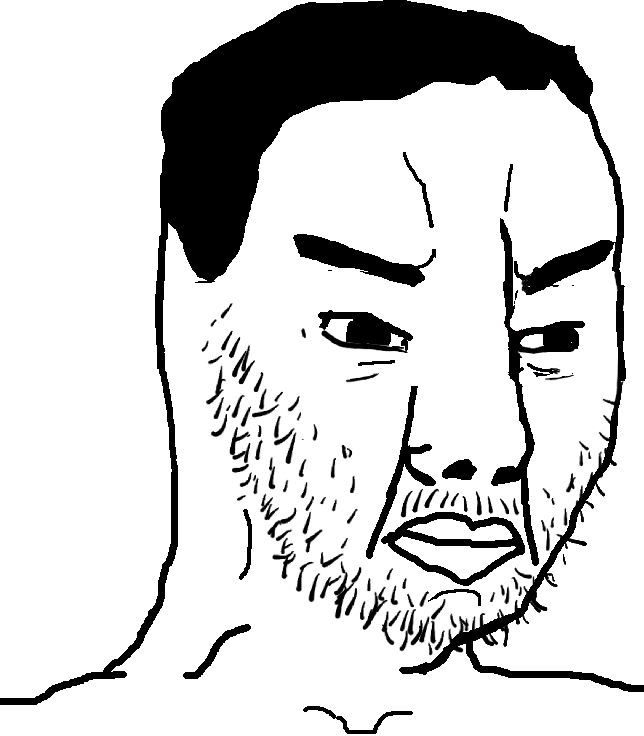
Label: 5_Poljak